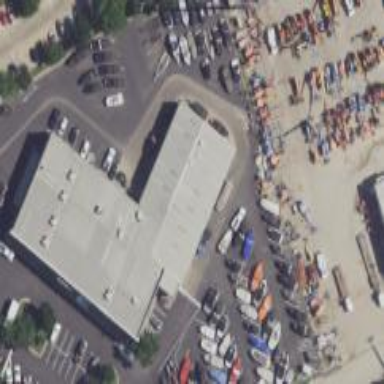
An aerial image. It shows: Outdoor shop located in building.